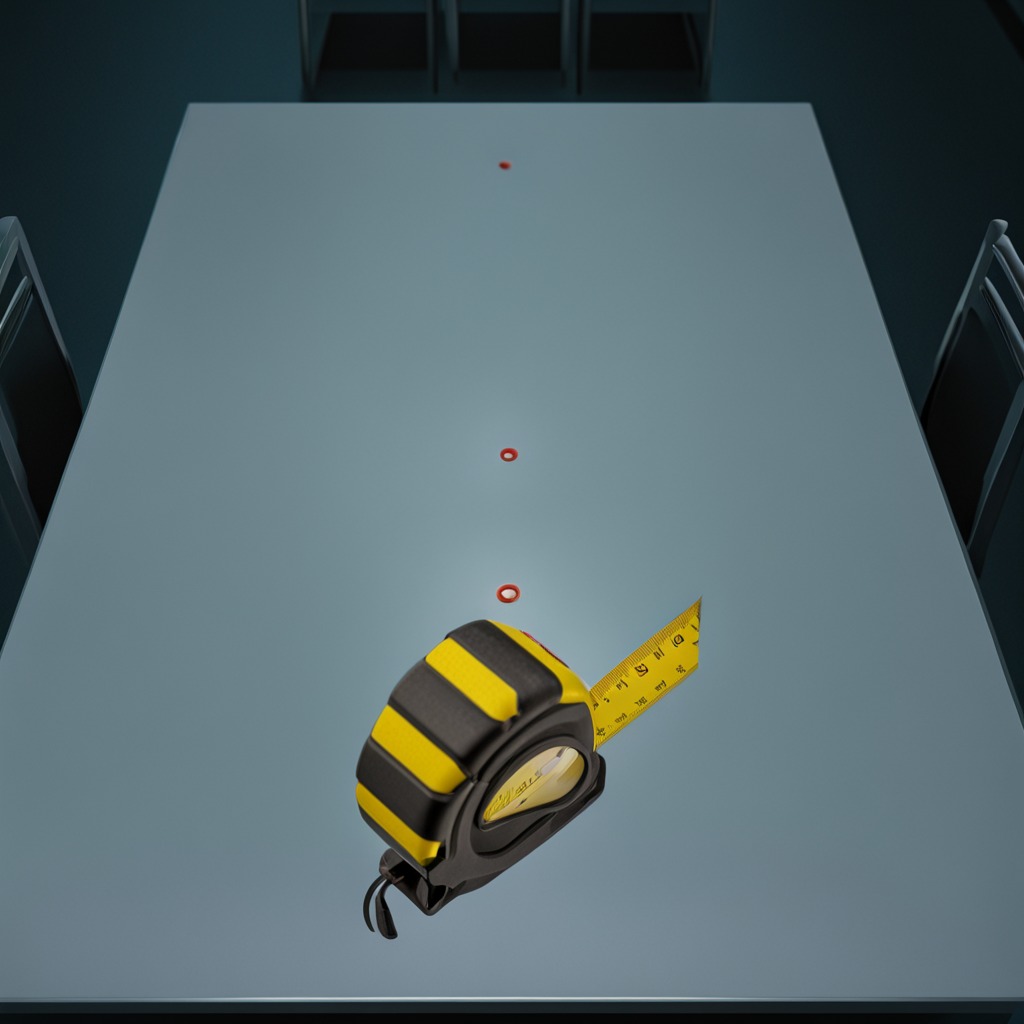
A measuring tape is lying on the table in the railway signal maintenance room.